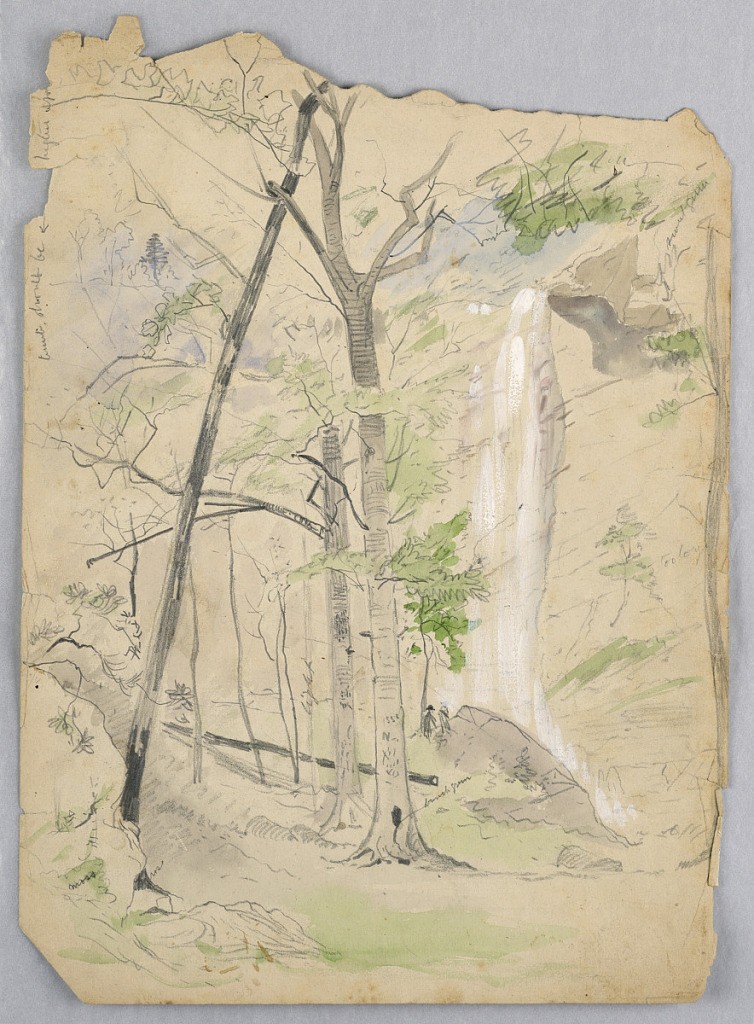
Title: Waterfall
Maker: James Henry Moser, Canadian, 1854–1913
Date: ca. 1890
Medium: Brush and watercolor, graphite on paper
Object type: Drawing
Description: Young green forest with birch trees, moss, and rocks. Waterfall at right, with figures below it.